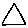
Label: triangle